Question: I am formally new to Web Development and it seems I'm in quite a pickle. I'm creating a Garry's Mod loading screen and I need help the text aligning with a gap between both wraps.
This is what it's suppose to look like:
<URL>
And its turns out pictures are boring so here is a link to the live page:
<URL>
The current html is:
'''
<table width="46%" cellpadding="0" cellspacing="0" align="center">
<tr>
<td align="center">
<span class="TitleStyle">
<div class="LoadEnhancment">
<dl>
<dt>
<img src="<?php echo $steamUser->getMediumAvatarUrl() ?>"/><br />
<?php echo "Welcome <span class='persona'>" . $nickname . "</span>"; ?><hr />
</dt>
</dl>
</span>
<span class="VolTx1">
Hello.<br />
This is a new line.
</span>
<span class="VolBlk">
</span>
<span class="VolTx2">
Hello.
</span>
</div>
</td>
</tr>
</table>
'''
CSS:
'''
.VolTx1 {
font-family: DetailedFont;
font-size: 30;
color: white;
margin: 32px;
text-align: center;
}
.VolBlk {
height: 800px;
width: 200px
}
.VolTx2 {
font-family: DetailedFont;
font-size: 30;
color: white;
margin: 32px;
text-align: center;
}
'''
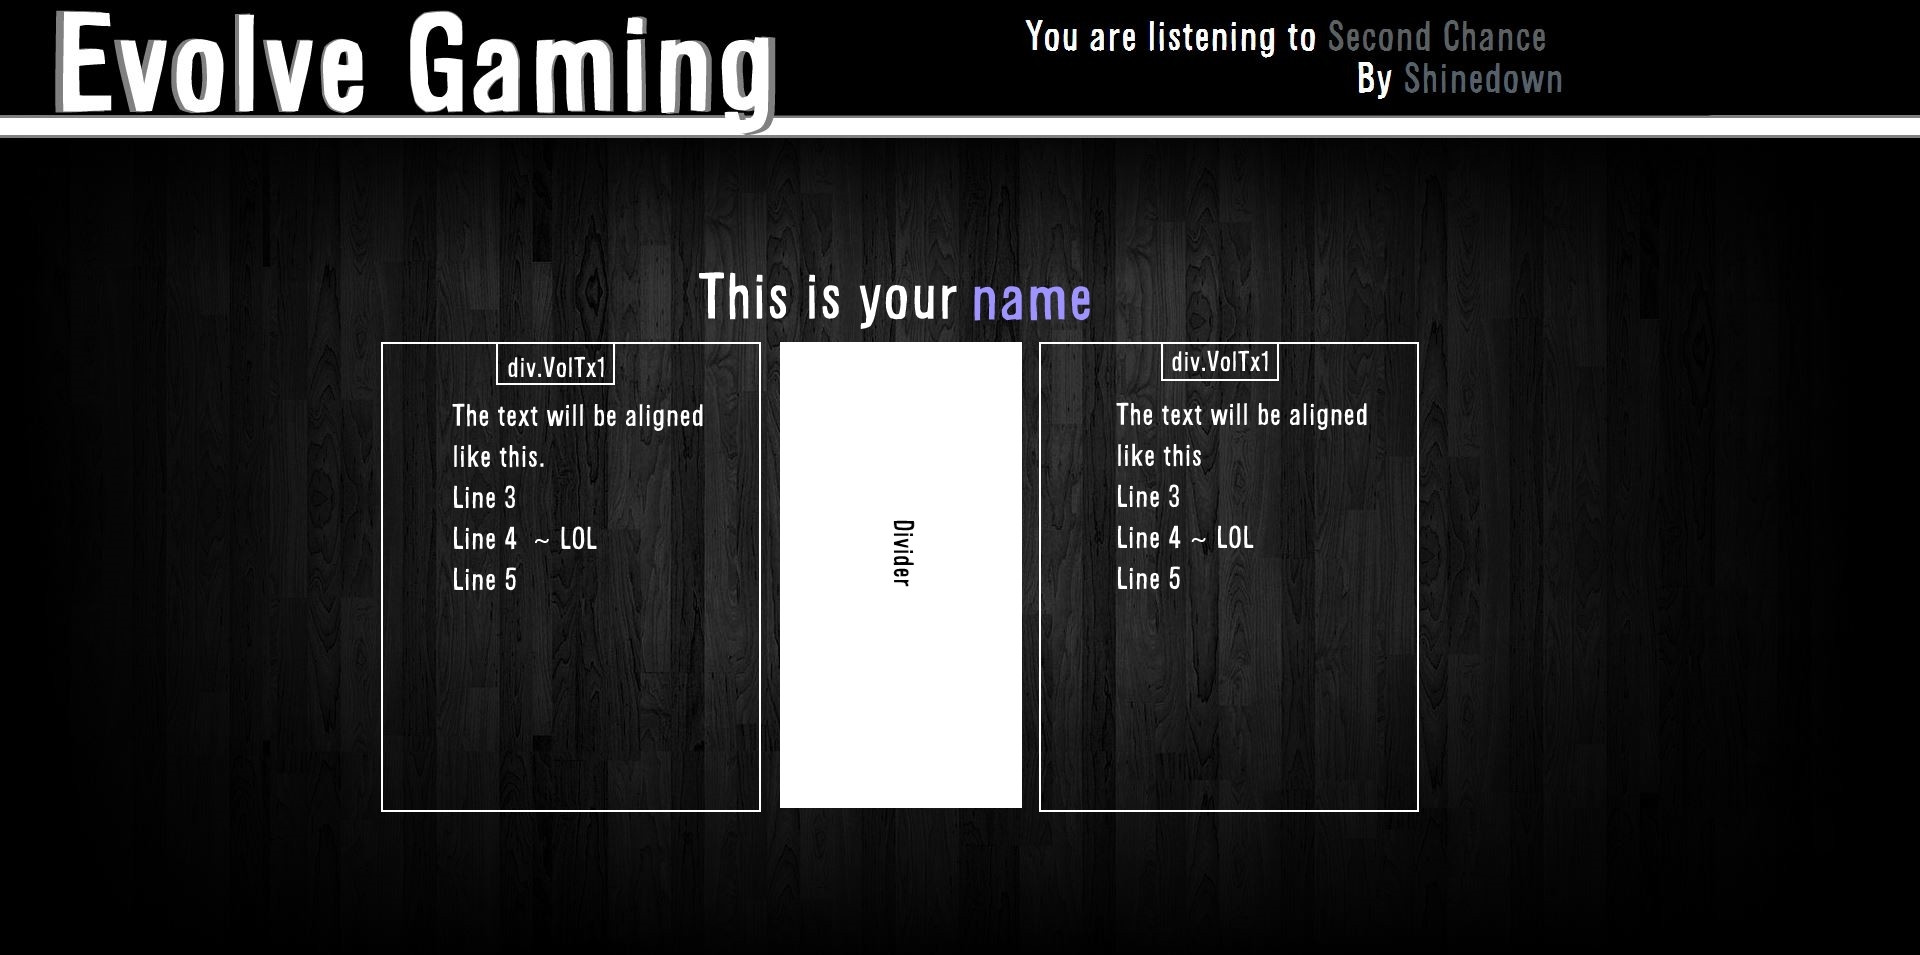
Answer: Try to use this html
'''
<div class="wrapper">
<div class="VolTx1">
Hello.<br />
This is a new line.
</div>
<div class="VolBlk"></div>
<div class="VolTx1">
Hello.
</div>
<br class="clear">
</div>
'''
and css
'''
.wrapper {
width: 800px;
margin: 0 auto;
}
.VolTx1 {
float:left;
width:200px;
padding:50px;
font-size: 30px;
color: #fff;
font-family: DetailedFont;
}
.VolBlk {
float: left;
width: 136px;
margin: 0 32px;
}
.clear {
clear: both;
}
'''
instead of
'''
<span class="VolTx1">
Hello.<br />
This is a new line.
</span>
<span class="VolBlk">
</span>
<span class="VolTx2">
Hello.
</span>
'''
And I recommend do not use tables in that case.